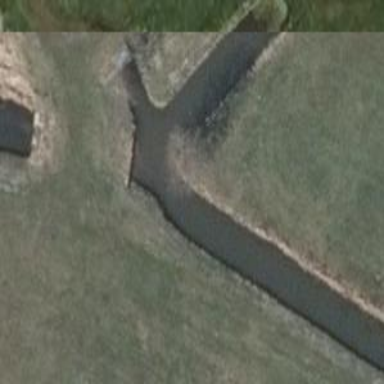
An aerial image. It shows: Weir in waterway.